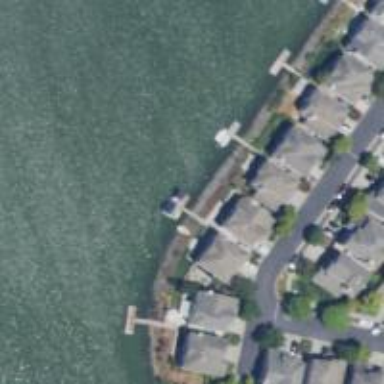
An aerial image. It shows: Dock located along the waterway.